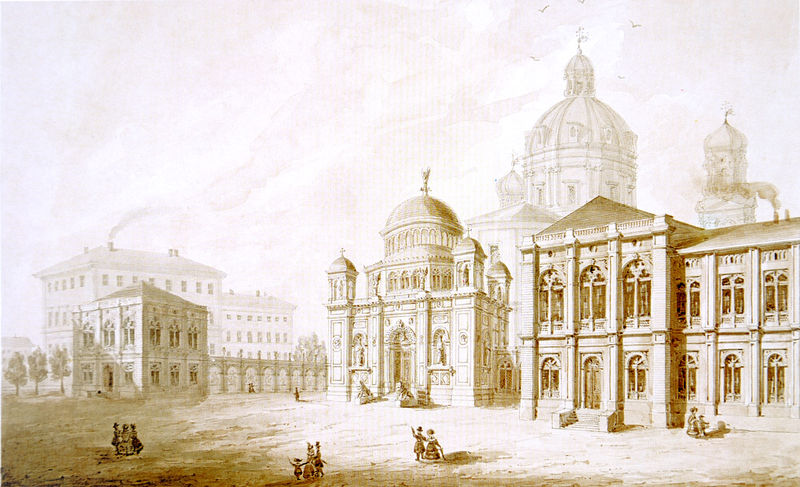
Titel: Entwurf zu einer Grabkapelle für Maximilian II. bei der Theatinerkirche in München - Perspektive
Künstler: Eduard Riedel
Standort: München
Institution: Bayerische Verwaltung der staatlichen Schlösser, Gärten und Seen, Bauabteilung
Schlagwörter: baum, dunkel, feder, flügel, himmel, mann, schatten, vogel, weiß, wolken, aquarell, bäume, frauen, menschen, ocker, stadt, braun, fenster, frau, grau, hell, hintergrund, hut, hüte, kleider, kreide, laterne, licht, männer, nacht, paris, pfeiler, schwarz, skizze, strasse, säule, säulen, tür, zeichnung, dach, gebäude, haus, hund, schloss, beige, leute, zylinder, alt, wand, architektur, barock, blass, mensch, sockel, stein, steine, signatur, erde, horizont, häuser, vögel, brücke, gewässer, kirche, qualm, rauch, sonne, boden, reich, adel, familie, kind, klassizismus, paar, personen, person, theater, zilinder, gotik, kontrast, renaissance, rokoko, kamin, kamine, kinder, pferd, pferde, schornstein, turm, statue, ecke, ansicht, bogen, fassade, fassaden, italien, passanten, perspektive, türen, vedute, zwei, jungen, dächer, giebel, schornsteine, allee, dunst, grafik, graphik, nebel, schattierung, tag, klein, monochrom, wasserfarbe, hof, türe, weis, spazieren, fabrik, platz, pilaster, sepia, figuren, industrie, rundbogen, kuppel, promenade, möwe, möwen, staffage, treppe, treppen, papst, aufgang, stufe, stufen, plinthe, edel, junge, tor, zinnen, betrachter, gruppen, unscharf, kirchen, stadtansicht, bögen, eingang, laviert, tusche, kolonnade, berlin, antike, kloster, kreuz, kuppeln, moschee, türmchen, türme, zwiebelturm, münchen, palast, palazzi, palazzo, dom, spaziergang, geld, ideal, groß, druck, lithographie, viele, radierung, stich, schwarzweiß, volk, bleistift, städtisch, entwurf, pinsel, trommel, tinte, architrav, arkaden, kathedrale, rom, sonntag, portal, tore, biedermeier, gesims, kreuze, risalit, anwesen, portikus, mittelalter, rundbögen, romanik, kitche, stadtlandschaft, florenz, kapelle, repräsentation, zerstört, reichtum, vatikan, marktplatz, geschosse, plan, herrenhaus, oker, ballustrade, patrizier, tempel, macht, spaziergänger, wien, basis, aufklärung, dresden, london, gothik, kupferstich, klassik, stockwerke, rennaissance, rötel, lasiert, familien, sakral, bau, parlament, reifrock, lavierung, masswerk, staffagefiguren, toscana, klassisch, eintritt, basilika, gebälk, europa, historisch, säulengang, frauenkirche, federzeichnung, bauwerk, kreuzgang, lisenen, architekturzeichnung, maßstab, kolossalordnung, baptisterium, paare, petersdom, wölbung, zentralbau, romanisch, rundbogenfenster, rotunde, basen, sockelgeschoss, vierung, barrock, baustil, st peter, tambour, neorenaissance, sakralarchitektur, stadthaus, alberti, riesig, kirchenbau, petersplatz, paläste, villen, touristen, piazza, synagoge, st. peter, säulengänge, paltz, hofkirche, aarchitektur, architktur, aufgänge, bister, blendfassade, drucka, dynagoge, däcer, flaneur, flaneure, frühe neuzeit, grand tour, harter strich, herrenhäuser, himmel weiss, häsuer, juvarra, kolonien, kupel, kuppek, leerstelle, mächtig, neorenaissanc, ocer, platzgestaltung, rauch 8, renassance, rennesaince, ruach, schtierung, souvenir, stadtvedute, tambur, verblassend, vier achsen, viertürmig, vone, zwiebelkirche, rennaisance, white, oärchen, old, brown, drawing, building, 18 jahrhundert, awuarell, kupole, wülbung, vaikan, piazza ss annunziata